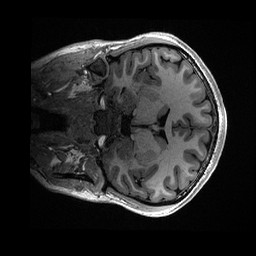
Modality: T1w
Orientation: coronal
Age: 20
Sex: female
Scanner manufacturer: ge
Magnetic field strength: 3 T
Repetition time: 0.006952 s
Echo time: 0.00292 s